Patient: sex M, age 51
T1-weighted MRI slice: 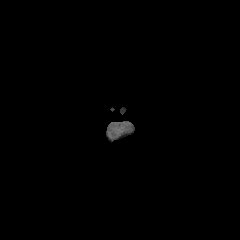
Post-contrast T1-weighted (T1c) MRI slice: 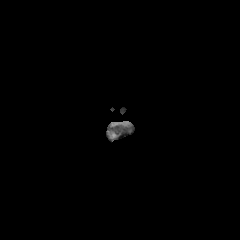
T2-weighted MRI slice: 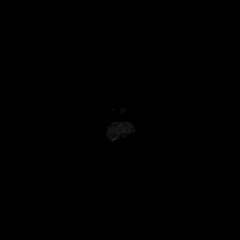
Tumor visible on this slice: no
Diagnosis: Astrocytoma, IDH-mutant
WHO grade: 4